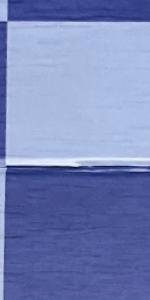
Label: Empty